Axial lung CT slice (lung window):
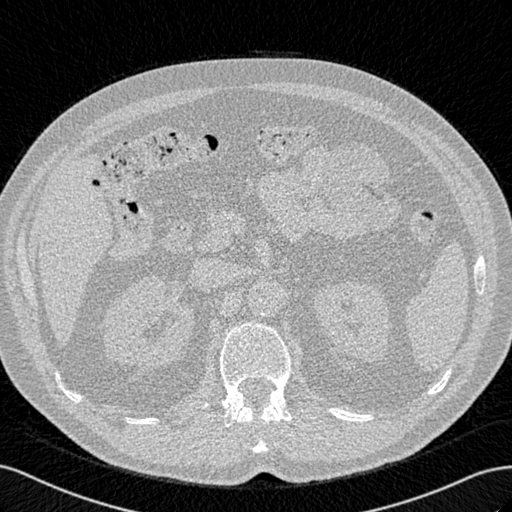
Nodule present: no